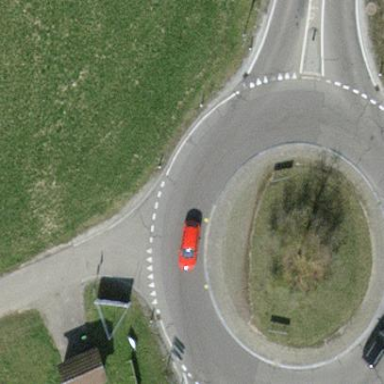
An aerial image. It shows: Primary highway with concrete surface leading to roundabout.